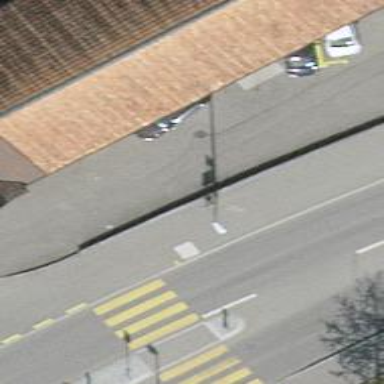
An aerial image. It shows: Bus stop with platform for public transport.